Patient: sex M, age 51
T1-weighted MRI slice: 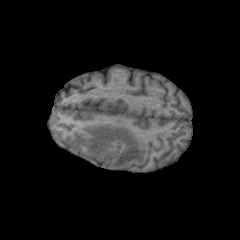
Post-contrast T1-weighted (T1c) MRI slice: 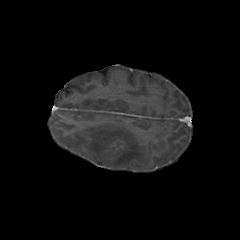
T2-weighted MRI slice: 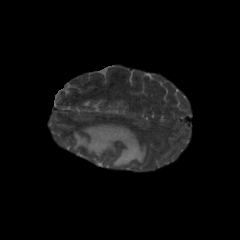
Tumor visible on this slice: yes
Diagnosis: Glioblastoma, IDH-wildtype
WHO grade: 4